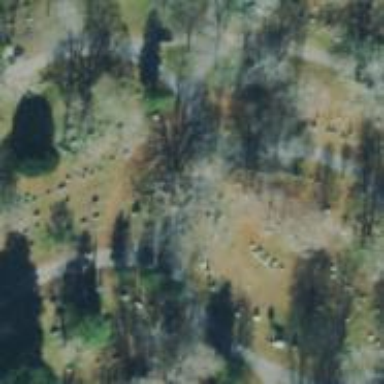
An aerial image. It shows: Sector within cemetery.